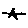
Label: star